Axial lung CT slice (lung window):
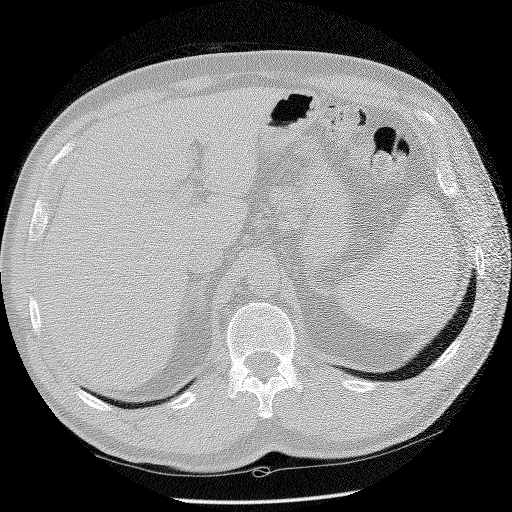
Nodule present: no